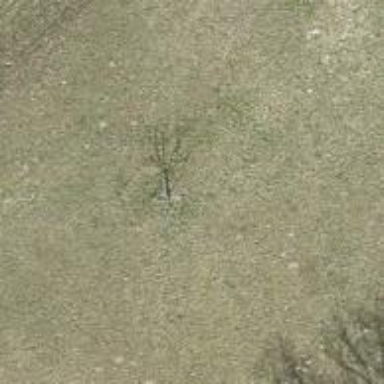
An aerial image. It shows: Beautiful tree in nature.